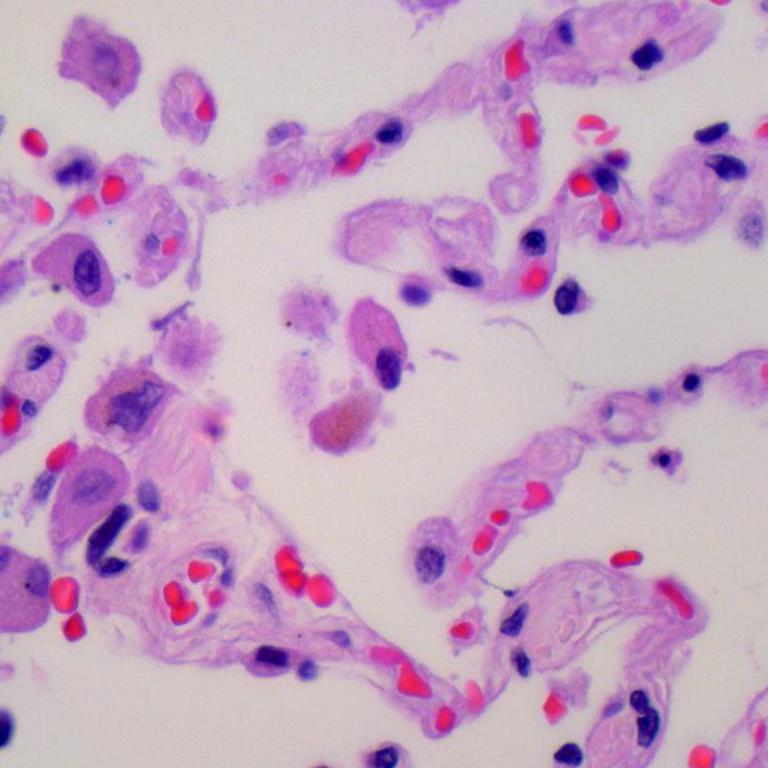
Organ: lung
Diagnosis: benign